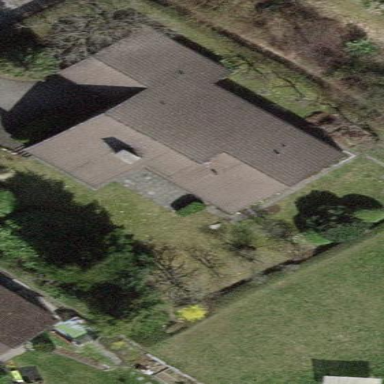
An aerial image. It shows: Building with tiled roof.